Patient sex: F
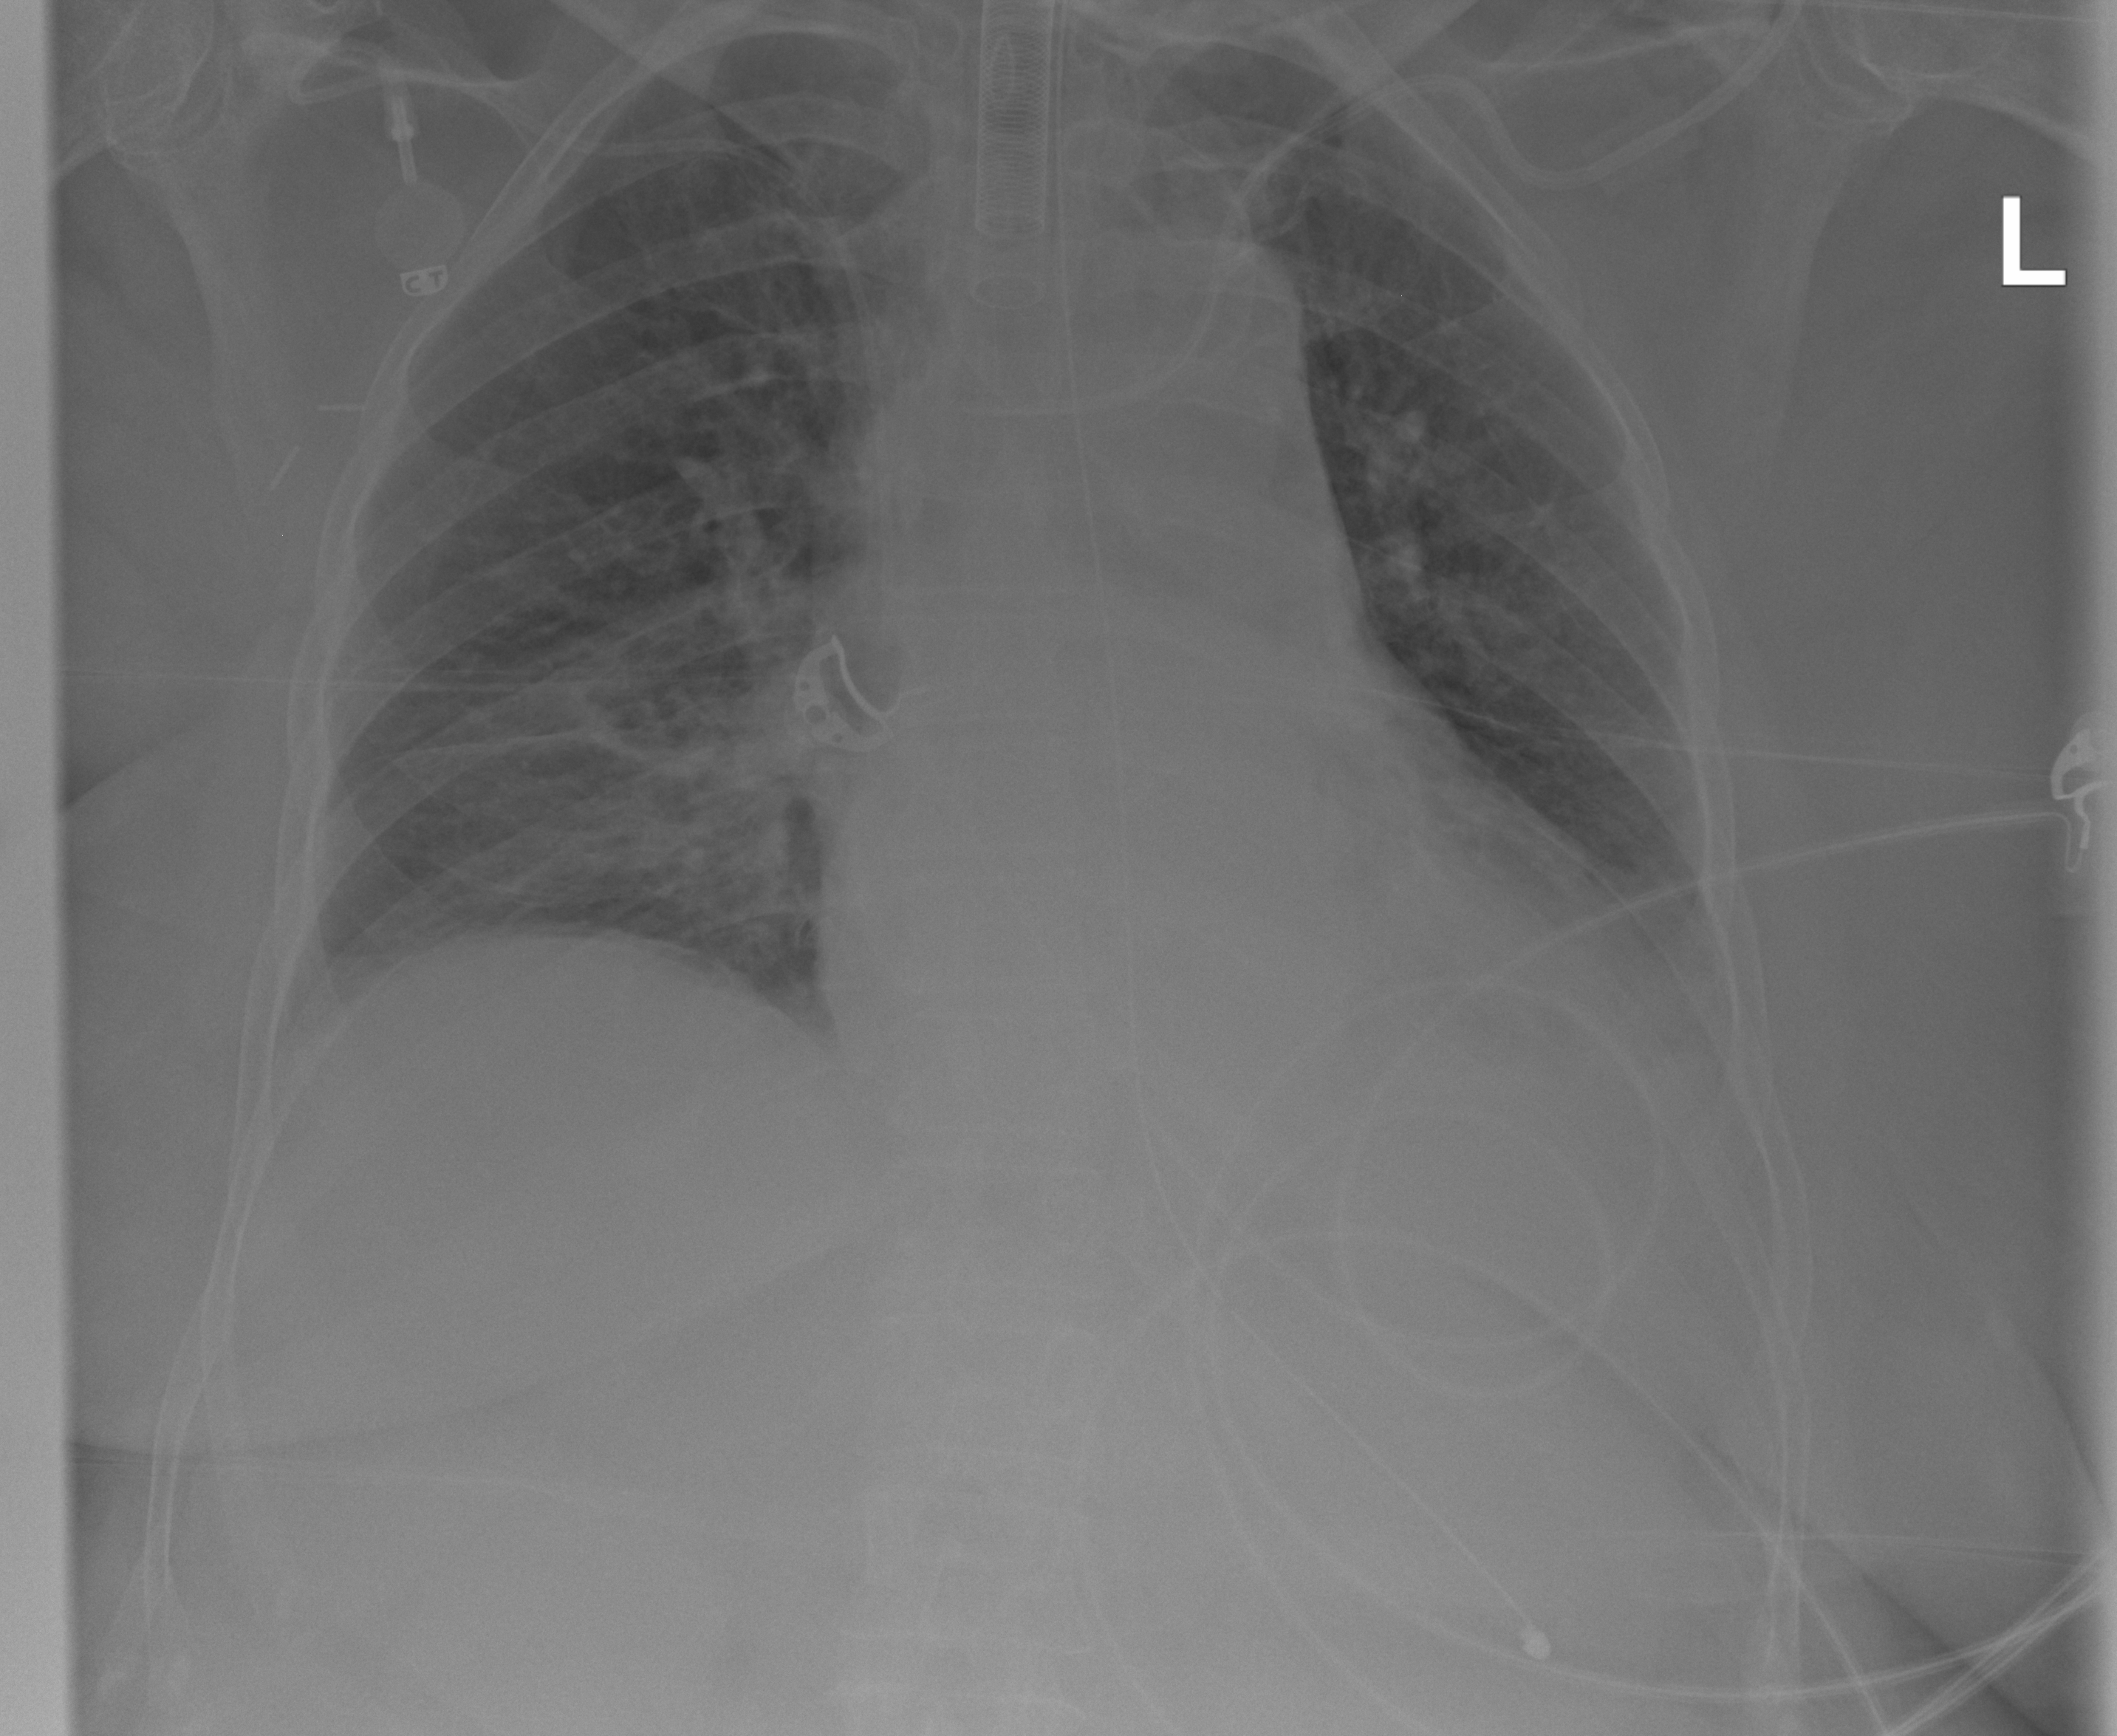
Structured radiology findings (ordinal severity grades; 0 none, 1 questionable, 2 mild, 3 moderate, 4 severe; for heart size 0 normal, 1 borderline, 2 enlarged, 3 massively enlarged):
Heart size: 2
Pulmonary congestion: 2
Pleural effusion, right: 0
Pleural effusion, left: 1
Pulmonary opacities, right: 2
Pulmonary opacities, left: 2
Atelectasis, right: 0
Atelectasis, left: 2